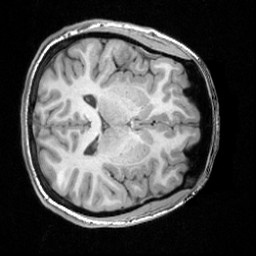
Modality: T1w
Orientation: axial
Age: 24
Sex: female
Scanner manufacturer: siemens
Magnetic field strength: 3 T
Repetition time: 1.62 s
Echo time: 0.003 s